Question: Right now i am using the ArrayList for My ListView and there is a Custom ListView in My Application.
See the Image Below:

Now i am using this code to display the list and set the value to the listView:
'''
public void getOrders(){
try{
// if(employer)
// {
System.out.println("You are in Employer");
m_orders = new ArrayList<Order>();
payListForEmployer = new String[] {"Tax Code","Pay period Begin","Pay Frequency","Salary/Wage per pay",
"Net or Gross Amount","KiwiSaver Member","Employee Deduction","Employee Contributions",
"Complying Fund Member","Fund Contribution","ESCT Tax Rate","Child Support Deduction","Payroll giving donation"};
Order o[]=new Order[payListForEmployer.length];
System.out.println("The Length of payListEmployer is: "+payListForEmployer.length);
for (int i = 0; i < payListForEmployer.length; i++)
{
o[i]=new Order();
o[i].setOrderName(payListForEmployer[i]);
// for TAXCODE
if(i==0) {
taxCodeValue = PAYEEmployerDetail.taxCodeFinalValue;
if((taxCodeValue==null)) {
taxCodeValue = "Please select";
}
o[i].setOrderStatus(taxCodeValue);
//System.out.println("The Value is: "+o[i].getOrderStatus());
}
// for Pay Period Begin
if(i==1) {
//payPeriodValue = myPrefs.getString("payperiod", "12 09 2011");
payPeriodValue = PAYEEmployerDetail.payPeriodFinalValue;
if((payPeriodValue==null)) {
payPeriodValue = "--/--/----";
}
o[i].setOrderStatus(payPeriodValue);
//System.out.println("The Value is: "+o[i].getOrderStatus());
}
// for Pay frequency
if(i==2) {
//payFrequencyValue = myPrefs.getString("payfrequency", "Weekly");
payFrequencyValue = PAYEEmployerDetail.payFrequencyFinalValue;
if((payFrequencyValue==null)) {
payFrequencyValue = "Please select";
}
o[i].setOrderStatus(payFrequencyValue);
//System.out.println("The Value is: "+o[i].getOrderStatus());
}
// for salary / wage
if(i==3) {
salaryWageValue = PAYEEmployerDetail.salaryWageFinalValue;
if((salaryWageValue==null)||(salaryWageValue.equals(""))) {
salaryWageValue = "$0";
}
else{
salaryWageValue = "$"+salaryWageValue;
}
o[i].setOrderStatus(salaryWageValue);
//System.out.println("The Value is: "+o[i].getOrderStatus());
}
// For Gross / Net
if(i==4) {
o[i].setOrderStatus("Gross");
//System.out.println("The Value is: "+o[i].getOrderStatus());
}
// for KiwiSaver Member
if(i==5){
kiwiSaverMemberValue = PAYEEmployerDetail.kiwiSaverMemberFinalValue;
if((kiwiSaverMemberValue==null)||(kiwiSaverMemberValue.equals(""))){
kiwiSaverMemberValue = "No";
}else{
kiwiSaverMemberValue = PAYEEmployerDetail.kiwiSaverMemberFinalValue;
}
o[i].setOrderStatus(kiwiSaverMemberValue);
}
// for KS Employee Deduction
if(i==6) {
employeeDeductionValue = PAYEEmployerDetail.employeeDeductionFinalValue;
if((employeeDeductionValue==null)||(employeeDeductionValue.equals(""))) {
employeeDeductionValue = "0%";
}
o[i].setOrderStatus(employeeDeductionValue);
//System.out.println("The Value is: "+o[i].getOrderStatus());
}
// for KS Employee Contribution
if(i==7) {
employeeContributionValue = PAYEEmployerDetail.employeeContributionFinalValue;
if((employeeContributionValue==null)||(employeeContributionValue.equals(""))) {
employeeContributionValue = "0%";
}
else{
employeeContributionValue = employeeContributionValue+"%";
}
o[i].setOrderStatus(employeeContributionValue);
//System.out.println("The Value is: "+o[i].getOrderStatus());
}
// for Complying Fund Member
if(i==8){
complyingFundMemberValue = PAYEEmployerDetail.complyingFundMemberFinalValue;
if((complyingFundMemberValue==null)||(complyingFundMemberValue.equals(""))){
complyingFundMemberValue = "No";
}else{
complyingFundMemberValue = PAYEEmployerDetail.complyingFundMemberFinalValue;
}
o[i].setOrderStatus(complyingFundMemberValue);
}
// for Fund Contribution
if(i==9){
fundContributionValue = PAYEEmployerDetail.fundContributionFinalValue;
if((fundContributionValue==null)||(fundContributionValue.equals(""))) {
fundContributionValue = "$0";
}
else{
fundContributionValue = "$"+fundContributionValue;
}
o[i].setOrderStatus(fundContributionValue);
}
// for ESCT Tax Rate
if(i==10){
ESCTTaxRateValue = PAYEEmployerDetail.ESCTTaxRateFinalValue;
if((ESCTTaxRateValue==null)||(ESCTTaxRateValue.equals(""))) {
ESCTTaxRateValue = "0%";
}
o[i].setOrderStatus(ESCTTaxRateValue);
}
// for Child Support Deduction
if(i==11) {
childSupportDeductionValue = PAYEEmployerDetail.childSupportDeductionFinalValue;
if((childSupportDeductionValue==null)||(childSupportDeductionValue.equals(""))) {
childSupportDeductionValue = "$0";
}
else{
childSupportDeductionValue = "$"+childSupportDeductionValue;
}
o[i].setOrderStatus(childSupportDeductionValue);
//System.out.println("The Value is: "+o[i].getOrderStatus());
}
// for Payroll giving donation
if(i==12) {
payrollDonationValue = PAYEEmployerDetail.payrollDonationFinalValue;
if((payrollDonationValue==null)||(payrollDonationValue.equals(""))) {
payrollDonationValue = "$0";
}
else{
payrollDonationValue = "$"+payrollDonationValue;
}
o[i].setOrderStatus(payrollDonationValue);
//System.out.println("The Value is: "+o[i].getOrderStatus());
}
m_orders.add(o[i]);
//lv.invalidate();
// System.out.println("==> TaXCode Value: "+PAYEEmployerDetail.taxCodeFinalValue);
// System.out.println("==> PAyPeriod Value: "+PAYEEmployerDetail.payPeriodFinalValue);
// System.out.println("==> PayFrequency Value: "+PAYEEmployerDetail.payFrequencyFinalValue);
// System.out.println("==> Salary/Wage Value: "+PAYEEmployerDetail.salaryWageFinalValue);
// System.out.println("==> Gross/Net Value "+"STATIC VALUE = GROSS");
// System.out.println("==> Employee Deduction Value "+PAYEEmployerDetail.employeeDeductionFinalValue);
// System.out.println("==> Employee Contribution Value "+PAYEEmployerDetail.employeeContributionFinalValue);
// System.out.println("==> Child Support Deduction Value "+PAYEEmployerDetail.childSupportDeductionFinalValue);
// System.out.println("==> PayRoll Donation Value "+PAYEEmployerDetail.payrollDonationFinalValue);
//
}
Thread.sleep(100);
Log.i("ARRAY", ""+ m_orders.size());
} catch (Exception e) {
e.printStackTrace();
}
runOnUiThread(returnRes);
}
viewOrders = new Runnable(){
@Override
public void run() {
getOrders();
}
};
thread = new Thread(null, viewOrders, "MagentoBackground");
thread.start();
private Runnable returnRes = new Runnable() {
@Override
public void run() {
if(m_orders != null && m_orders.size() > 0){
m_adapter.notifyDataSetChanged();
for(int i=0;i<m_orders.size();i++)
m_adapter.add(m_orders.get(i));
}
// m_ProgressDialog.dismiss();
m_adapter.notifyDataSetChanged();
}
};
'''
and the OrderAdapter is like:
'''
private class OrderAdapter extends ArrayAdapter<Order> {
private ArrayList<Order> items;
public OrderAdapter(Context context, int textViewResourceId, ArrayList<Order> items) {
super(context, textViewResourceId, items);
this.items = items;
}
@Override
public View getView(int position, View convertView, ViewGroup parent) {
View v = convertView;
if (v == null) {
LayoutInflater vi = (LayoutInflater)getSystemService(Context.LAYOUT_INFLATER_SERVICE);
v = vi.inflate(R.layout.paye_list_row, null);
}
Order o = items.get(position);
if (o != null) {
TextView tt = (TextView) v.findViewById(R.id.toptext);
TextView bt = (TextView) v.findViewById(R.id.value);
if (tt != null) {
tt.setText(o.getOrderName()); // Setting the Value here
}
if(bt != null){
bt.setText(o.getOrderStatus()); // Setting the Value here
System.out.println("The "+o.getOrderName()+" Value is: "+o.getOrderStatus());
}
}
return v;
}
}
'''
There is also one Order class where i am going to get and set the Value by getter setter method.
Now i want to implement such thing for multiple employee. Example: right now it is for one emplpoyee, and if uesr click on add button, then present all the value of orderStatus should be stored. and after that i should be able to add the another employee detail (data).
I also want to go to Next Employee, to previoue Employee and also delete that shown employee.
So how it is possible with the HashMap? or mY code is good enough to implement it ?
Please help me for that.
Thanks.
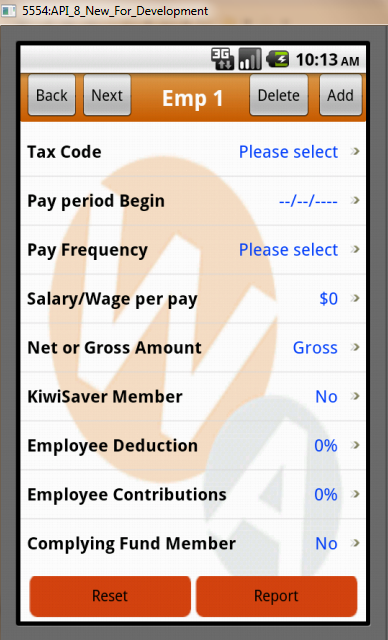
Answer: Instead of using only one employee object, you could use an 'ArrayList<Employee>' and use that one.
As you modify data, you should think about when to save it. Possible would be to save every change, or just to save if you change the employee.
I would recommend to save the data in the database, so you can easily read and write them.
A small tip: You should refactor your 'if (i==1) ...' to a switch/case for more maintainability.